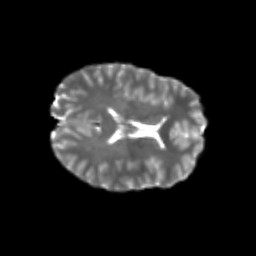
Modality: T2w
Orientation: axial
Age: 23
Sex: female
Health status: healthy
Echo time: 0.074 s